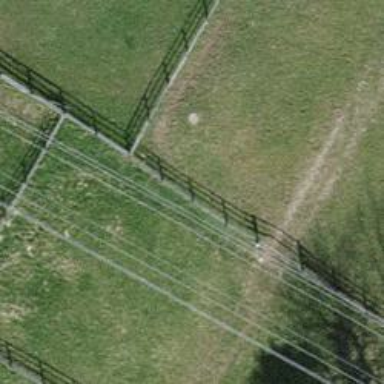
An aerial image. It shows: Fence.